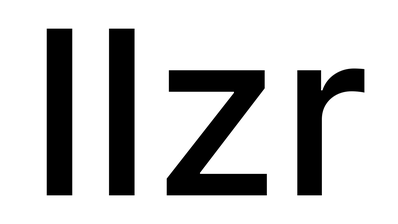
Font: Inter_Medium